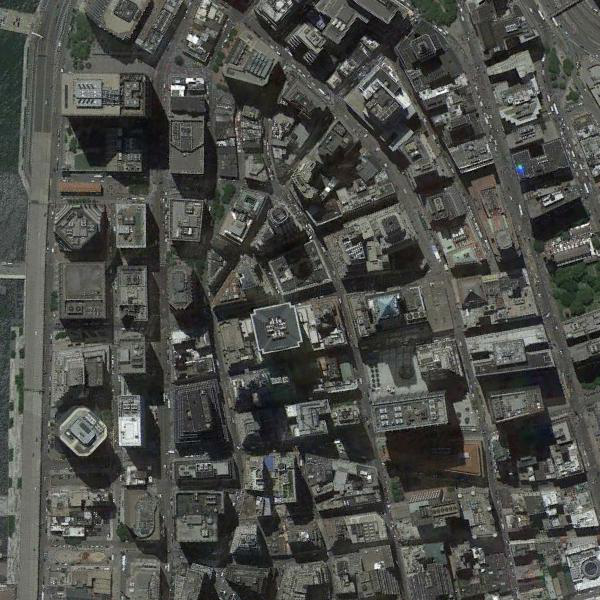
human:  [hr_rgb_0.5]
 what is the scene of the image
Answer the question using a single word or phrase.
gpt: dense residential